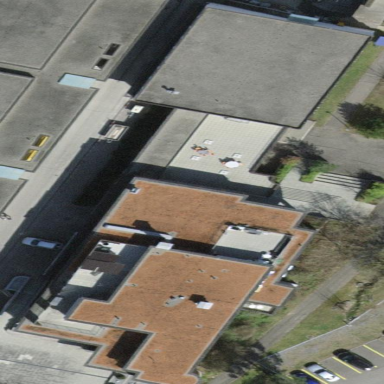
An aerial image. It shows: College building with flat roof.